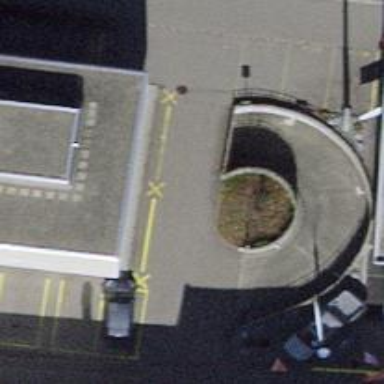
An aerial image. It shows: Parking entrance.